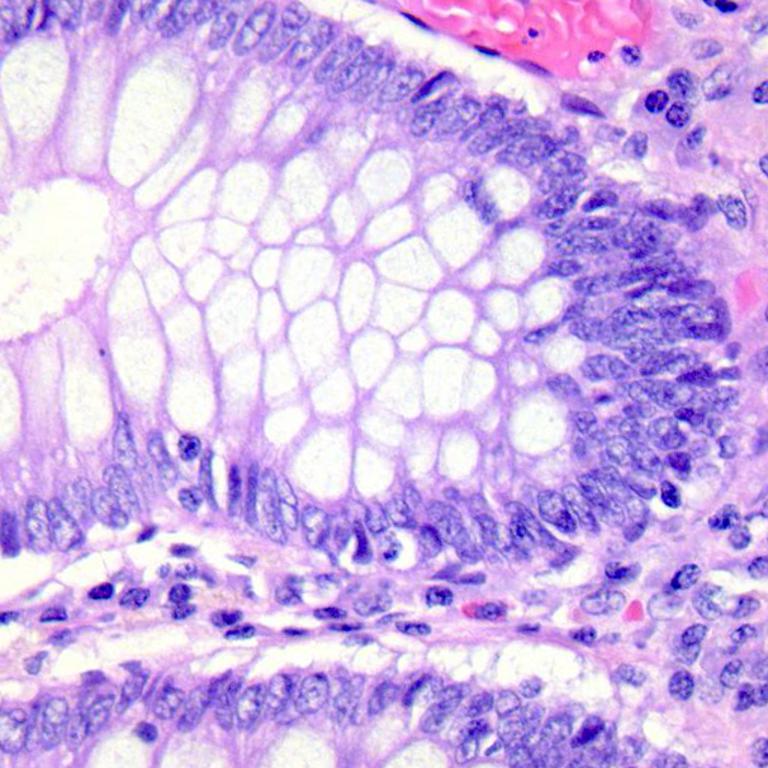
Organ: colon
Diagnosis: benign